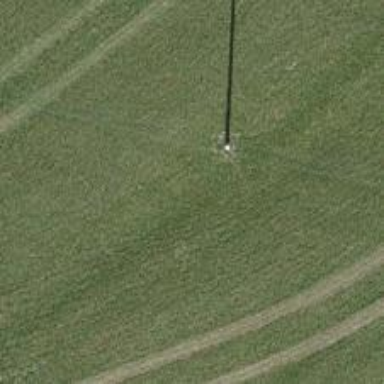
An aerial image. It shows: Power pole.